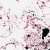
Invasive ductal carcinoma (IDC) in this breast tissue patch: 0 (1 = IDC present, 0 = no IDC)